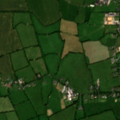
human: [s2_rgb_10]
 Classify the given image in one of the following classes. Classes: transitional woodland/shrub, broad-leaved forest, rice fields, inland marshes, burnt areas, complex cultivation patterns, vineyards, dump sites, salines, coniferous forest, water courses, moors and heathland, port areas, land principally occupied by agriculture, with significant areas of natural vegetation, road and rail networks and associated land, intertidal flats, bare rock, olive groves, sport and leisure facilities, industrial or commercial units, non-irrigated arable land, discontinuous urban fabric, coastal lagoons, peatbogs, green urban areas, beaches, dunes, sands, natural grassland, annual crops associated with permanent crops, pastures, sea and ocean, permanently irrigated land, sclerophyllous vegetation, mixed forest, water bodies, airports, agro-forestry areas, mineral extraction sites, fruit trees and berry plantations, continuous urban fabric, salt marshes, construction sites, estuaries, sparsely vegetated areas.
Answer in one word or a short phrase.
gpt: non-irrigated arable land, pastures